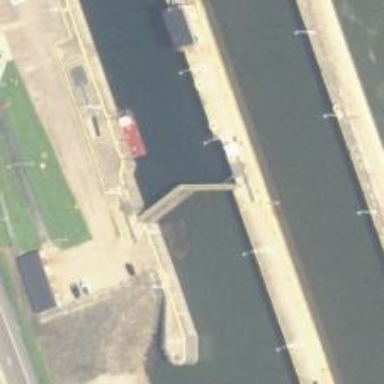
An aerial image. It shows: Lock gate on waterway.